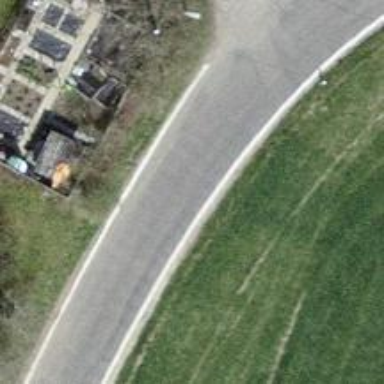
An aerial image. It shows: Asphalt road classified as tertiary.